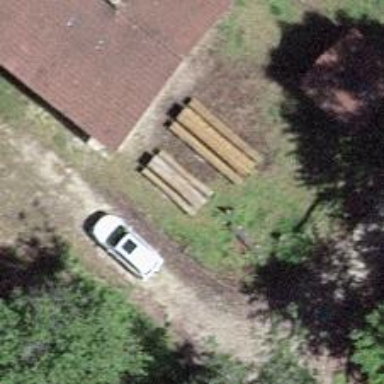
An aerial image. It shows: Picnic table located in leisure land area.